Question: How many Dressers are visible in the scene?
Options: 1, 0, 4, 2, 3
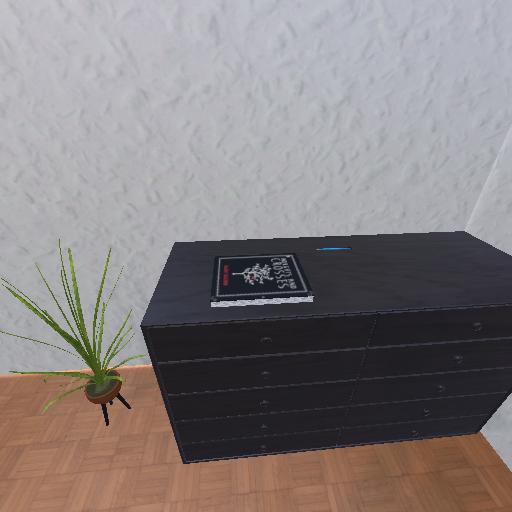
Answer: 1